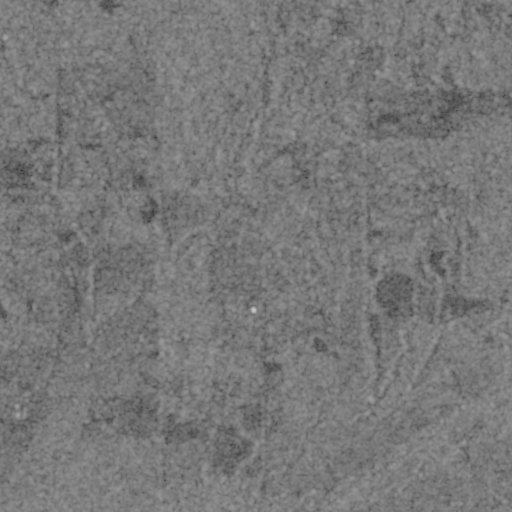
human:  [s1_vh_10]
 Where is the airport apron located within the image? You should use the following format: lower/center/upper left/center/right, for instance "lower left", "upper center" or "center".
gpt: The airport apron is located in the upper right of the image.
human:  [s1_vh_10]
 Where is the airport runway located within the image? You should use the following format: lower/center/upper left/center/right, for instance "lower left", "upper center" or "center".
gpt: The airport runway is located in the upper right of the image.
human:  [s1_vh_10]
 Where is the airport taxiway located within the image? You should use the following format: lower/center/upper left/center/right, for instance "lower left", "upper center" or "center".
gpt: The airport taxiway is located in the upper right of the image.
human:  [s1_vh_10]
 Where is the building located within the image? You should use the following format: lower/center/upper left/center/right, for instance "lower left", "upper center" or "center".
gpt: The building is located in the lower left of the image.
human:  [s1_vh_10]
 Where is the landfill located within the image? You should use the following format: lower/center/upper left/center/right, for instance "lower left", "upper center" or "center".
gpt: There is no landfill in the image.

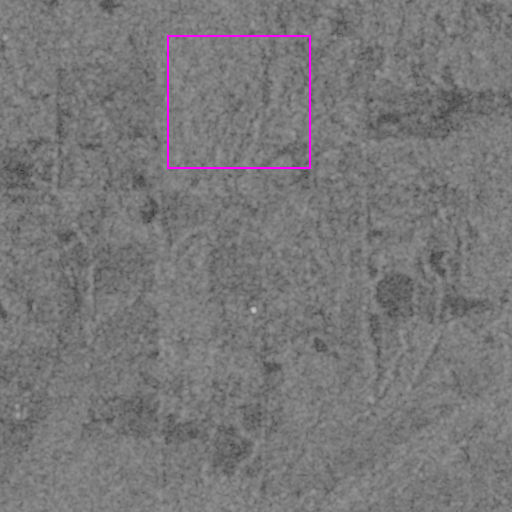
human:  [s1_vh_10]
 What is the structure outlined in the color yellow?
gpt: There is no yellow outline.
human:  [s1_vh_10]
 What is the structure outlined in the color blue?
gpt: There is no structure outlined in blue.